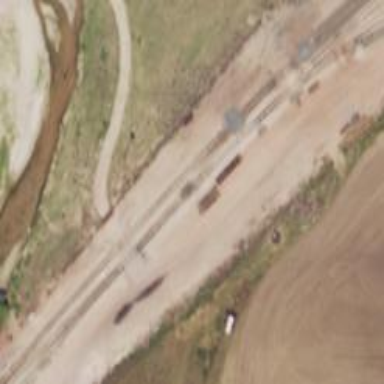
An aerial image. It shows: Railway siding with rails.